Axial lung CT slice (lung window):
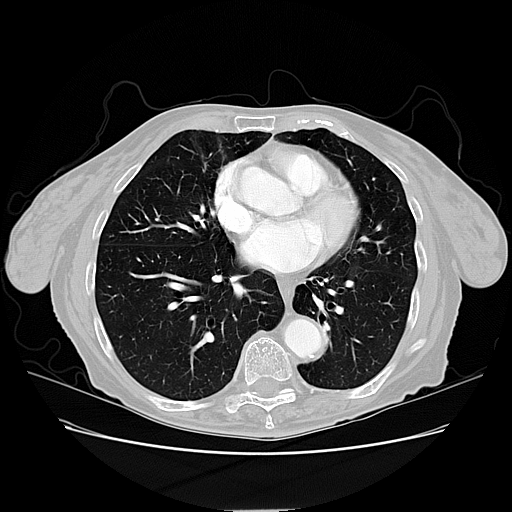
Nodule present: no